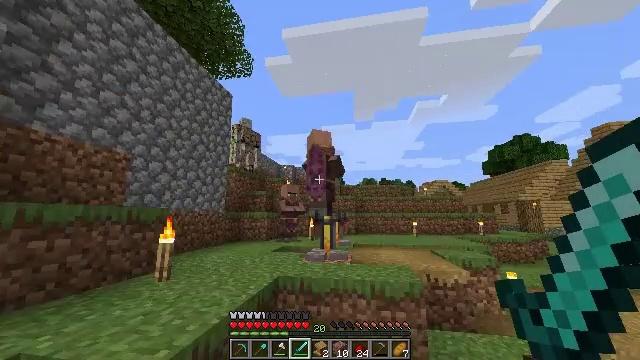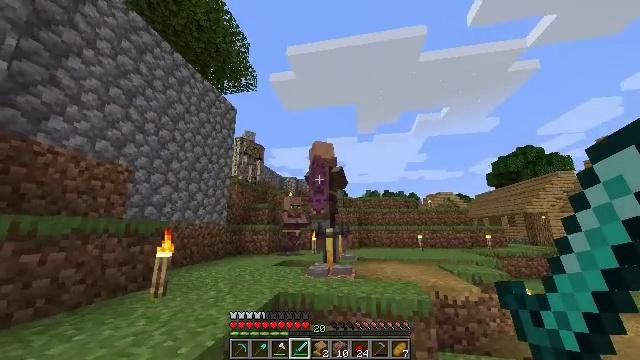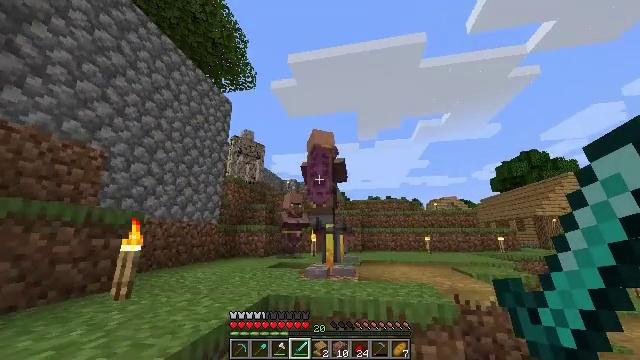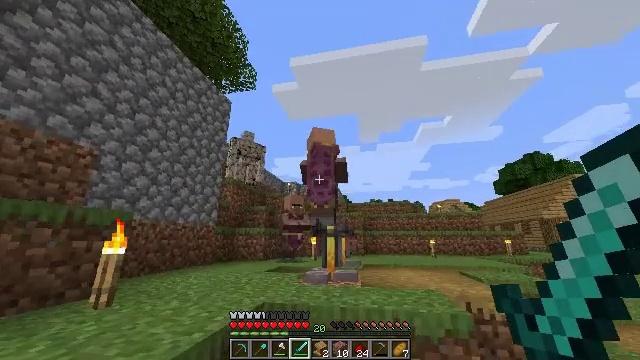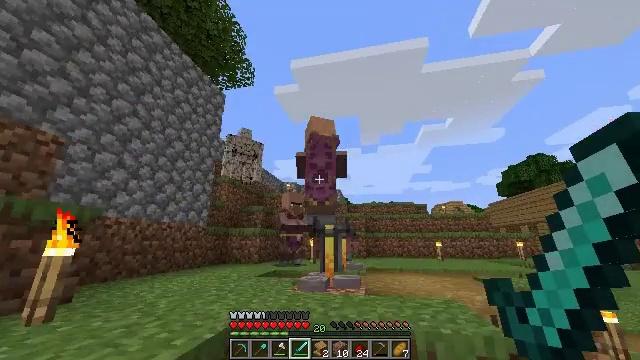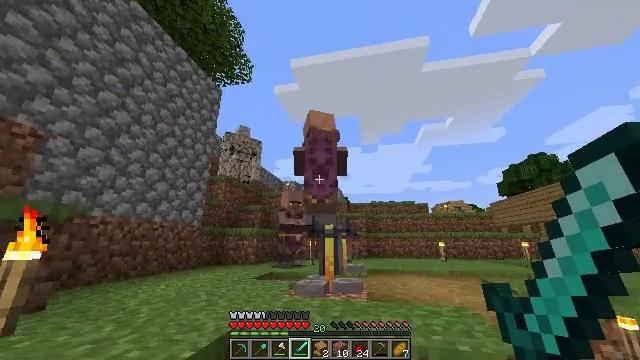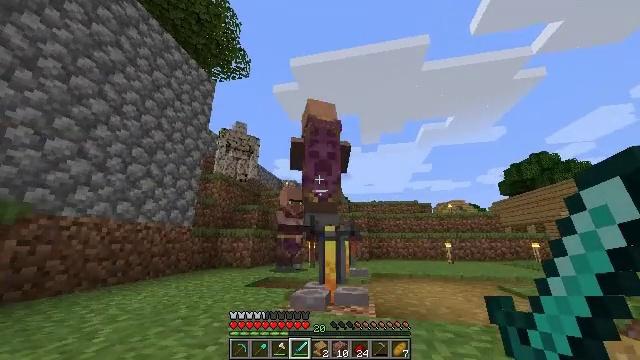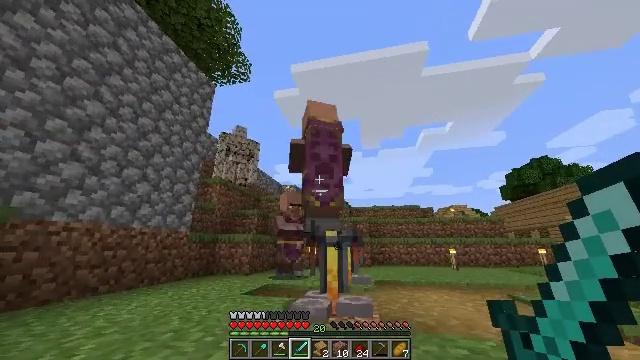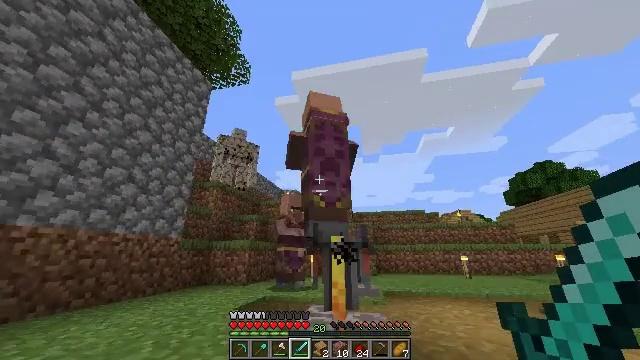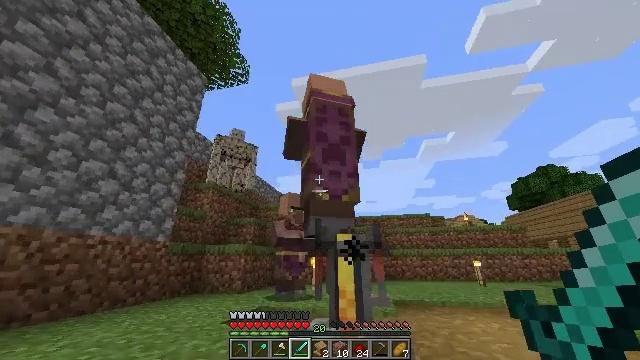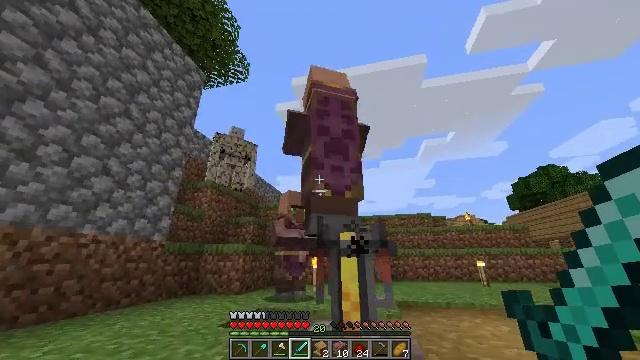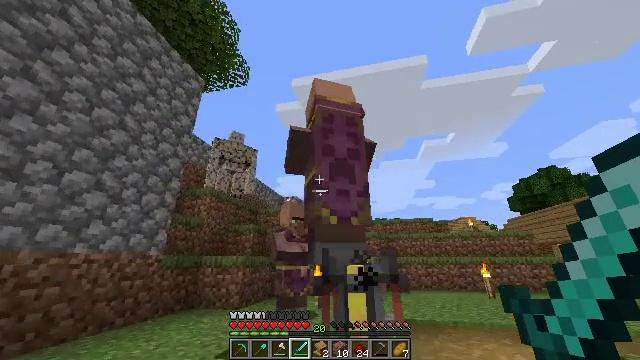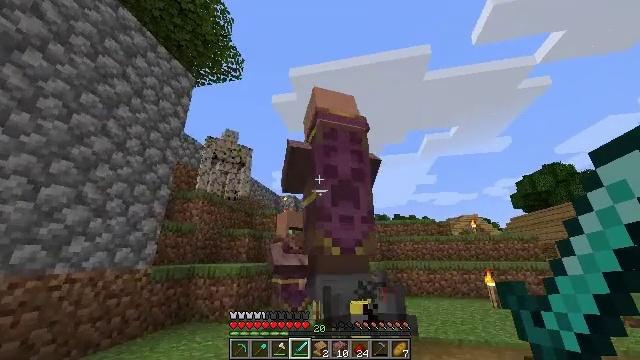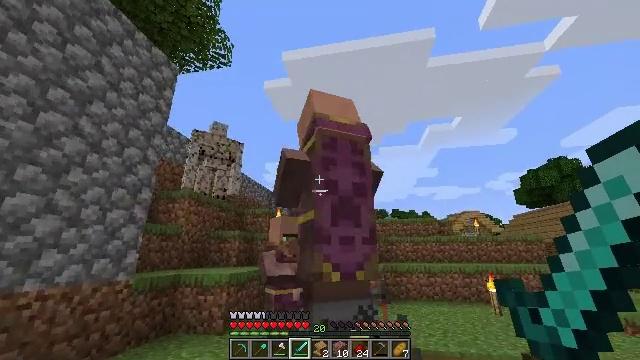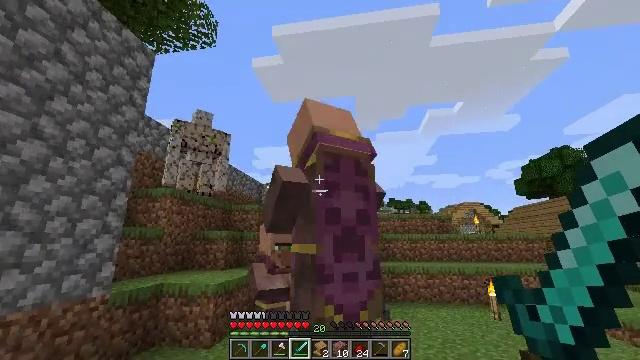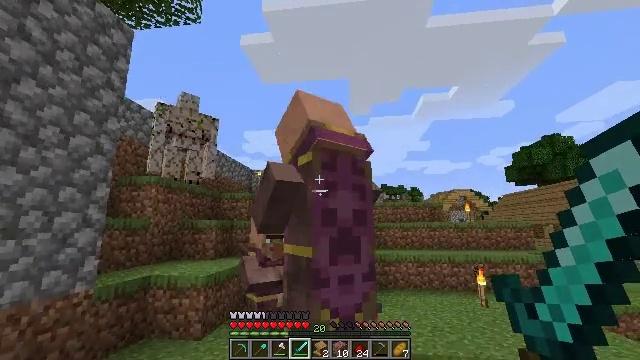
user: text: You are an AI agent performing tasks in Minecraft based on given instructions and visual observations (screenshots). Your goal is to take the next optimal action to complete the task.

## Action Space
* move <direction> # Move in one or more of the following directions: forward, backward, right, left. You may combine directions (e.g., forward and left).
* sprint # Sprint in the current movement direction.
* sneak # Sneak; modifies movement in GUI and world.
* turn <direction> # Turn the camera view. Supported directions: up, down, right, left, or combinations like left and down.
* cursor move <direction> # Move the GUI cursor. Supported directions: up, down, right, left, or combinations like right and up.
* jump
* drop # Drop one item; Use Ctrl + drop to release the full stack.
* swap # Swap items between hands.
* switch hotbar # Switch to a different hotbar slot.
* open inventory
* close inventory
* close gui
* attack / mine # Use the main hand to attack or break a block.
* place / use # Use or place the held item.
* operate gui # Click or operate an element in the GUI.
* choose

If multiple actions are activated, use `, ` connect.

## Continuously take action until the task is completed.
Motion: motion action
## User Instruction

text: Craft multiple lapis lazuli in the crafting table.
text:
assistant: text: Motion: move forward, sprint, turn up
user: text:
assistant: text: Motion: move forward, turn up
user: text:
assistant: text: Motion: move forward
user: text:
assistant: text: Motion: move forward
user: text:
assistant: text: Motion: move forward
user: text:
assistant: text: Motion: move forward
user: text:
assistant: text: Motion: move forward, turn up
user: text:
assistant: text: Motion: move forward, turn up
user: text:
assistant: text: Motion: move forward, turn up
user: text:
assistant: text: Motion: move forward
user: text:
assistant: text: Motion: move forward, jump
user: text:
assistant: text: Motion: move forward, turn down, jump
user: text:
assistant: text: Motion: move forward, turn right and down, jump
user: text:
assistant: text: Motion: move forward, turn right and down, jump
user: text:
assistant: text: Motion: move forward, turn right and down
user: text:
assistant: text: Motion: move forward
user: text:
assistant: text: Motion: move forward, turn right and down, use / place
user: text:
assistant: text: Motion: use / place
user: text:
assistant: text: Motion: use / place
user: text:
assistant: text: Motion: no_op
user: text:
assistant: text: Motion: no_op
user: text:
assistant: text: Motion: open gui
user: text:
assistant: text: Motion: no_op
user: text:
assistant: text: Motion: no_op
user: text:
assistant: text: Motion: no_op
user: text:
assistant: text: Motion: no_op
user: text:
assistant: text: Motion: cursor move left
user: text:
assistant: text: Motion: cursor move left and up
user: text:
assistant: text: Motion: cursor move left and up
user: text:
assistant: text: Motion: no_op